Chest X-ray:
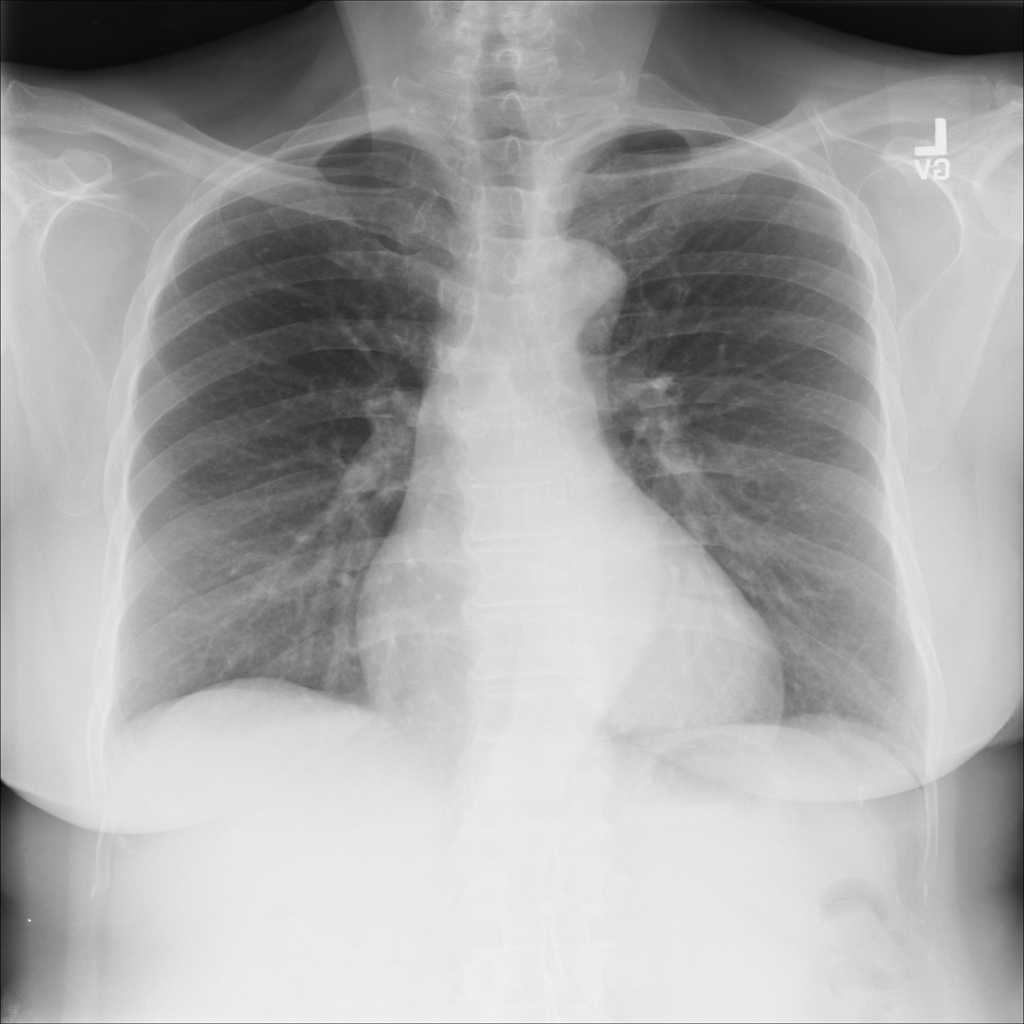
Findings: Cardiomegaly
No abnormal finding: no